RGB frame:
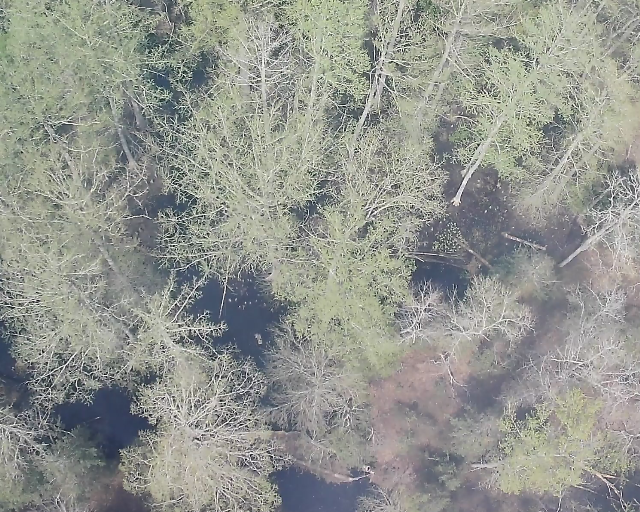
Thermal frame:
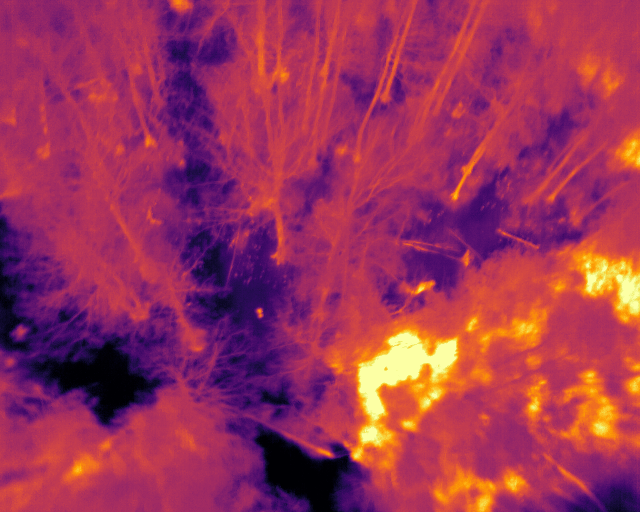
Captured: 2026-02-26 03:46:23
Pixels at or above 80 °C: 0 (fraction of frame: 0)